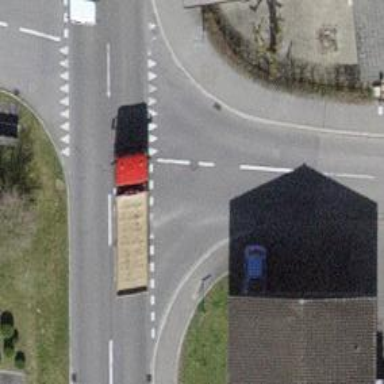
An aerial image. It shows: Road with "give way" sign.